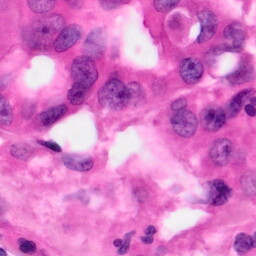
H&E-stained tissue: Pancreatic